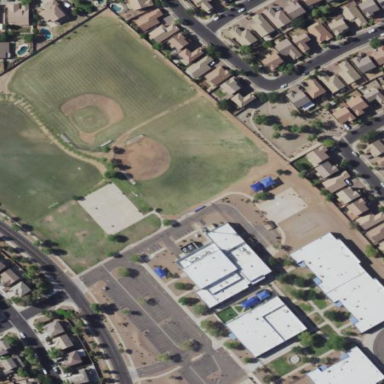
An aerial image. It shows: School.